Question: I'm making this clock and wanted some help guys. so When I rotate the numbers 360 deg, The numbers do not appear up right may be some do but some numbers like 6 and 7 look upside down.
below is the image of the result. I also included the HTML and the CSS code on top. Let me know if you have any questions on my code.
'''
#html
this is my HTML file
<!DOCTYPE html>
<html lang="en">
<head>
<meta charset="UTF-8">
<meta name="viewport" content="width=device-width, initial-scale=1.0">
<meta http-equiv="X-UA-Compatible" content="ie=edge">
<title>Ahmed's Clock</title>
<link rel="stylesheet" href="clock.css">
<body>
<div class="clock">
<!-- the clock hands -->
<div class="hourhand"></div>
<div class="minhand"></div>
<div class="sechand"></div>
<!-- the litte dots between each number-->
<div class="dots dot1">.</div>
<div class="dots dot2">.</div>
<div class="dots dot3">.</div>
<div class="dots dot4">.</div>
<div class="dots dot5">.</div>
<div class="dots dot6">.</div>
<div class="dots dot7">.</div>
<div class="dots dot8">.</div>
<div class="dots dot9">.</div>
<div class="dots dot10">.</div>
<!-- the 12 numbers of the clock-->
<div class="numbers no1">1</div>
<div class="numbers no2">2</div>
<div class="numbers no12">12</div>
</div>
<!-- the javascript file used in this project -->
<script src="clock.js"></script>
</body>
</html>
**#css**
* { margin: 0; padding: 0; box-sizing: border-box;}
body {
display: flex;
justify-content:center;
width: 100%
}
.clock {
display: flex;
justify-content: center;
width: 490px;
height: 490px;
border: 10px solid #76AA9E;
border-radius: 50%;
margin: 180px auto 20px auto;
text-align: center;
}
.numbers {
position: absolute;
width: 100px;
height: 463px;
font-size: 1.5em;
font-weight: bold;
}
.dots {
text-align: center;
width: 100px;
height: 460px;
position: absolute;
}
dot1 { transform: rotate(6deg);}
.dot2 { transform: rotate(12deg);}
.dot3 { transform: rotate(18deg);}
.dot4 { transform: rotate(24deg);}
.dot5 { transform: rotate(30deg);}
/* the numbers */
.no1 { transform: rotate(30deg);}
.no2 { transform: rotate(60deg);}
'''

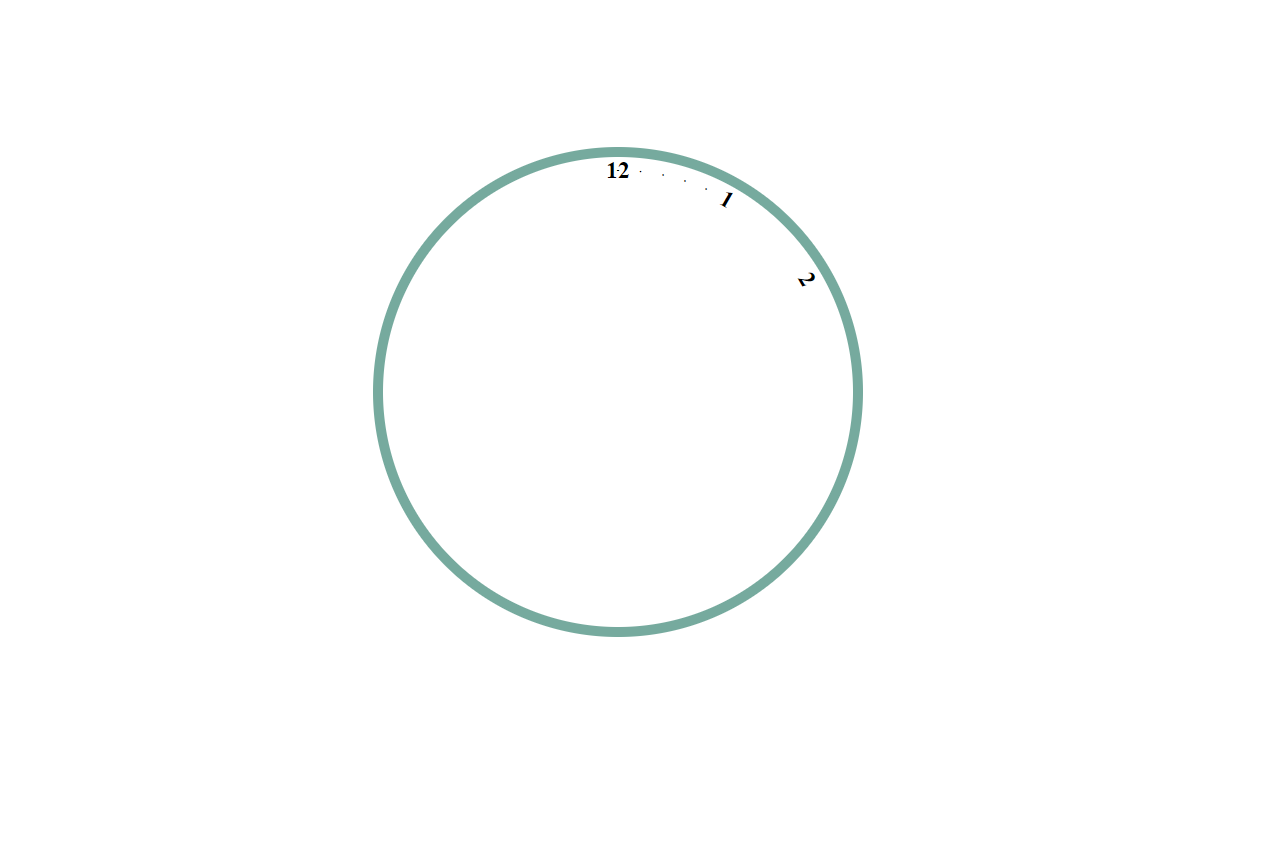
Answer: For numbers you want to flip (probably 4-8), you can put the number in an element as a child of the originally rotated div, then rotate that child element. I put an example below you can try.
HTML:
'''
<div class="numbers no4">
<p class="flipNumber">4</p>
</div>
<div class="numbers no5">
<p class="flipNumber">5</p>
</div>
<div class="numbers no6">
<p class="flipNumber">6</p>
</div>
<div class="numbers no7">
<p class="flipNumber">7</p>
</div>
<div class="numbers no8">
<p class="flipNumber">8</p>
</div>
'''
CSS:
'''
.no4 { transform: rotate(120deg);}
.no5 { transform: rotate(150deg);}
.no6 { transform: rotate(180deg);}
.no7 { transform: rotate(210deg);}
.no8 { transform: rotate(240deg);}
.flipNumber { transform: rotate(180deg);}
'''